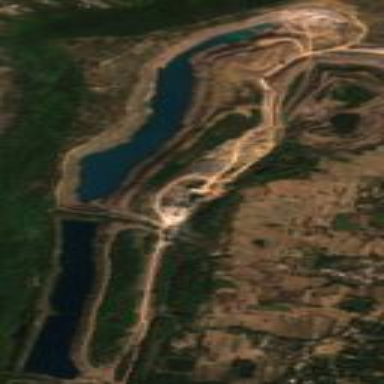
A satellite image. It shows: Quarry area.